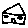
Label: house